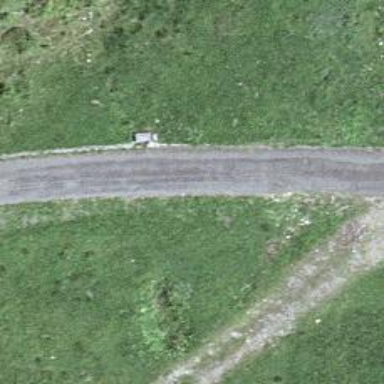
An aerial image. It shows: Unclassified road.